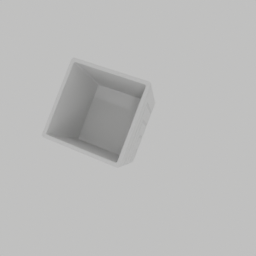
Label: decoration